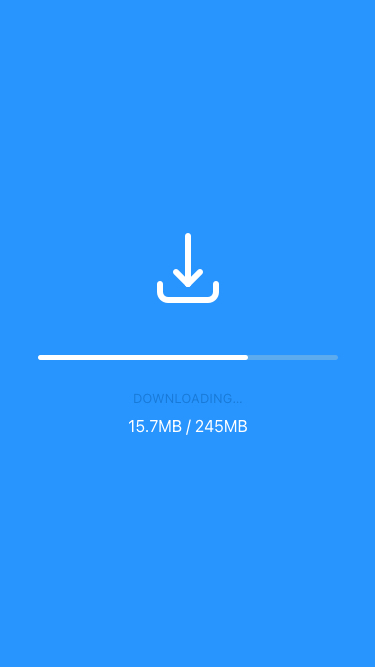
Text in this UI design:
15.7Mb / 245Mb
Downloading…